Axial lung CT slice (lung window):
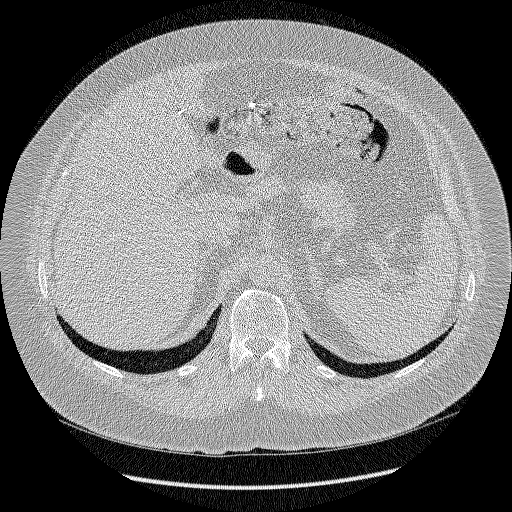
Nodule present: no